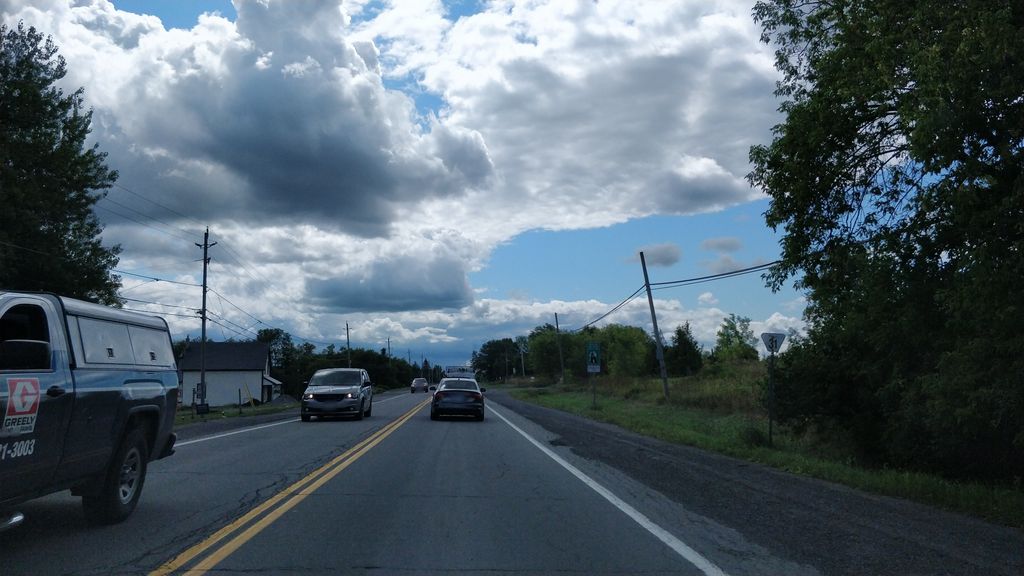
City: ottawa-gatineau